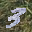
Label: 3